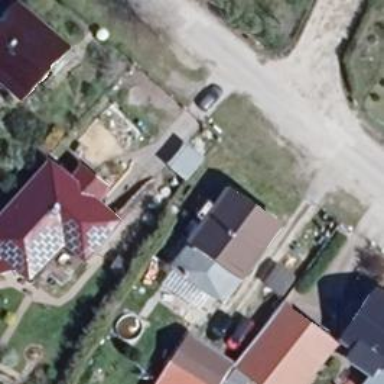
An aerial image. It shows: Garden center.